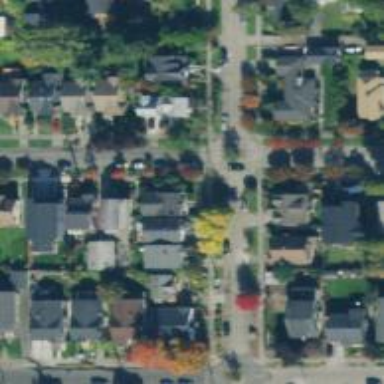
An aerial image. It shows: Residential road with separate sidewalk.